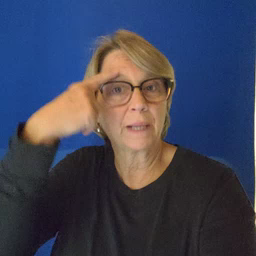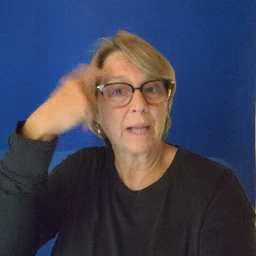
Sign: because